Question: I am trying to add an ActionBar with some menu items inside. I am using API version 11 and the app theme is Theme.Holo.Light:
'''
<?xml version="1.0" encoding="utf-8"?>
<manifest xmlns:android="http://schemas.android.com/apk/res/android"
package="com.example.myapplication2.app" >
<application
android:allowBackup="true"
android:icon="@drawable/ic_launcher"
android:label="@string/app_name"
android:theme="@android:style/Theme.Holo.Light" >
<activity
android:name="com.example.myapplication2.app.MainActivity"
android:label="" >
<intent-filter>
<action android:name="android.intent.action.MAIN" />
<category android:name="android.intent.category.LAUNCHER" />
</intent-filter>
</activity>
</application>
</manifest>
'''
menu/main.xml:
'''
<menu xmlns:android="http://schemas.android.com/apk/res/android" >
<item android:id="@+id/action_search"
android:title="HIhi"/>
<item android:id="@+id/action_compose"
android:title="hello" />
</menu>
'''
My build.gardle setup is this which showing I am using min API version 11:
'''
apply plugin: 'android'
android {
compileSdkVersion 19
buildToolsVersion "19.0.1"
defaultConfig {
minSdkVersion 11
targetSdkVersion 19
versionCode 1
versionName "1.0"
}
buildTypes {
release {
runProguard false
proguardFiles getDefaultProguardFile('proguard-android.txt'), 'proguard-rules.txt'
}
}
}
dependencies {
compile 'com.android.support:appcompat-v7:+'
compile fileTree(dir: 'libs', include: ['*.jar'])
}
'''
But when I launch the app, the ActionBar is still on the bottom:

I was expecting the ActionBar will be shown up on the top right corner of the app (with 3 dots as collapse menu). Did I miss anything in my setup?
Thanks
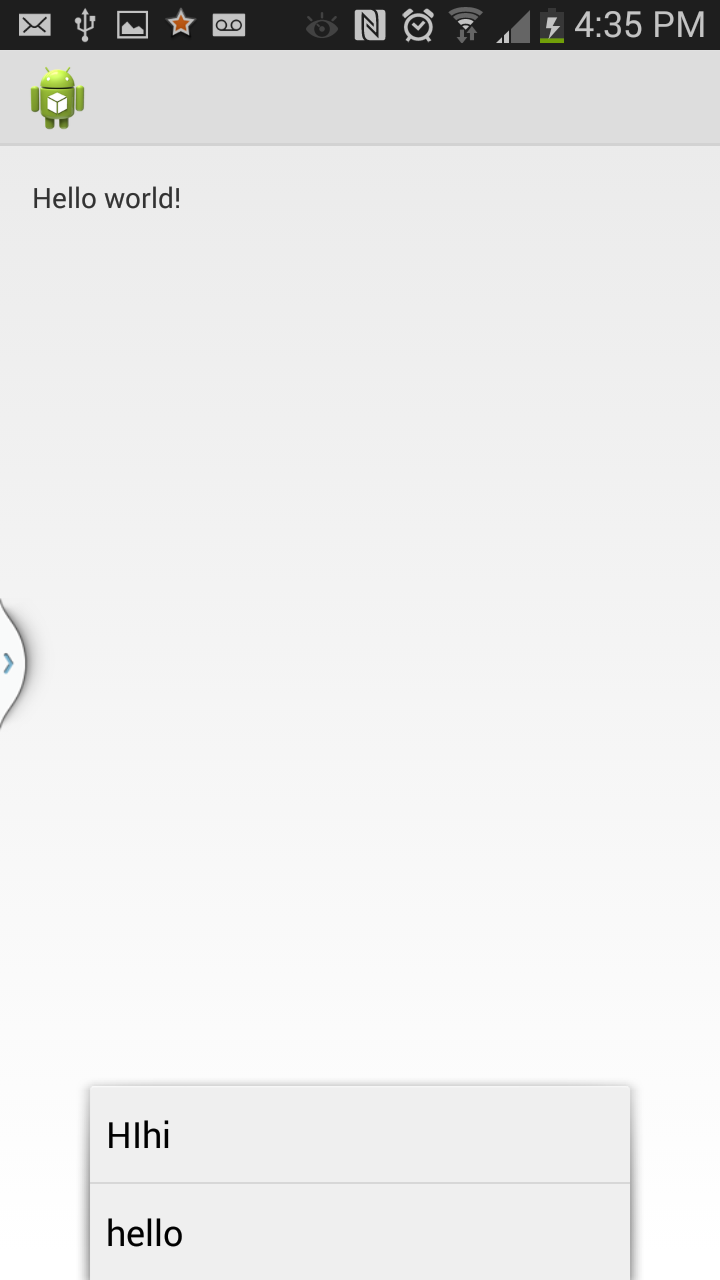
Answer: You can use parameter android:showAsAction="Always" for each menu item in menu.xml to show your items in action bars
'''
<menu xmlns:android="http://schemas.android.com/apk/res/android">
<item android:id="@+id/menu_add_size"
android:title="@string/menu_add_item"
android:orderInCategory="10"
android:showAsAction="always"
android:icon="@android:drawable/ic_menu_add" />
</menu>
'''
And you have to remember: Android action bar menu view depends of device hardware control buttons type
Just read <URL> article to understand differences, enjoy!
P.S. Sorry for my bad english :-(